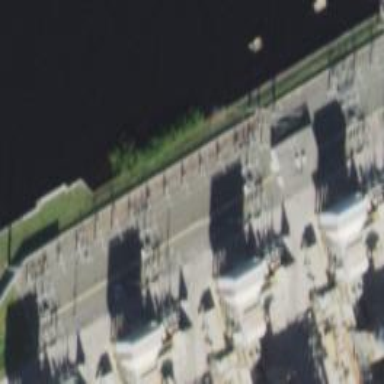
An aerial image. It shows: Switch used for power control.